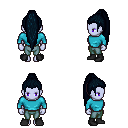
a pixel art fantasy rpg character, female body template, dark elf, purple skin, teal long-sleeve shirt, teal pants, raven extra-long topknot hairstyle, black shoes, four views (front, back, left, right), 2x2 character sprite sheet, small pixel art, hard edges, no anti-aliasing